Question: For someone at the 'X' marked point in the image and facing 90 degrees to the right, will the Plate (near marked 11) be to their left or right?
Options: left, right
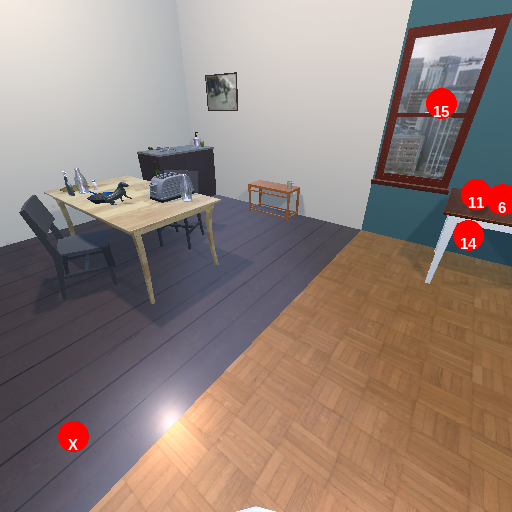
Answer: left